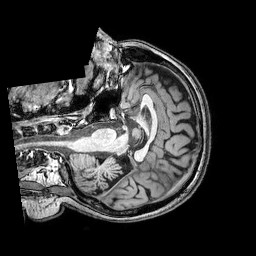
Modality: T1w
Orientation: axial
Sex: female
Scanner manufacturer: philips
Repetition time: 0.008254 s
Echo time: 0.00382 s